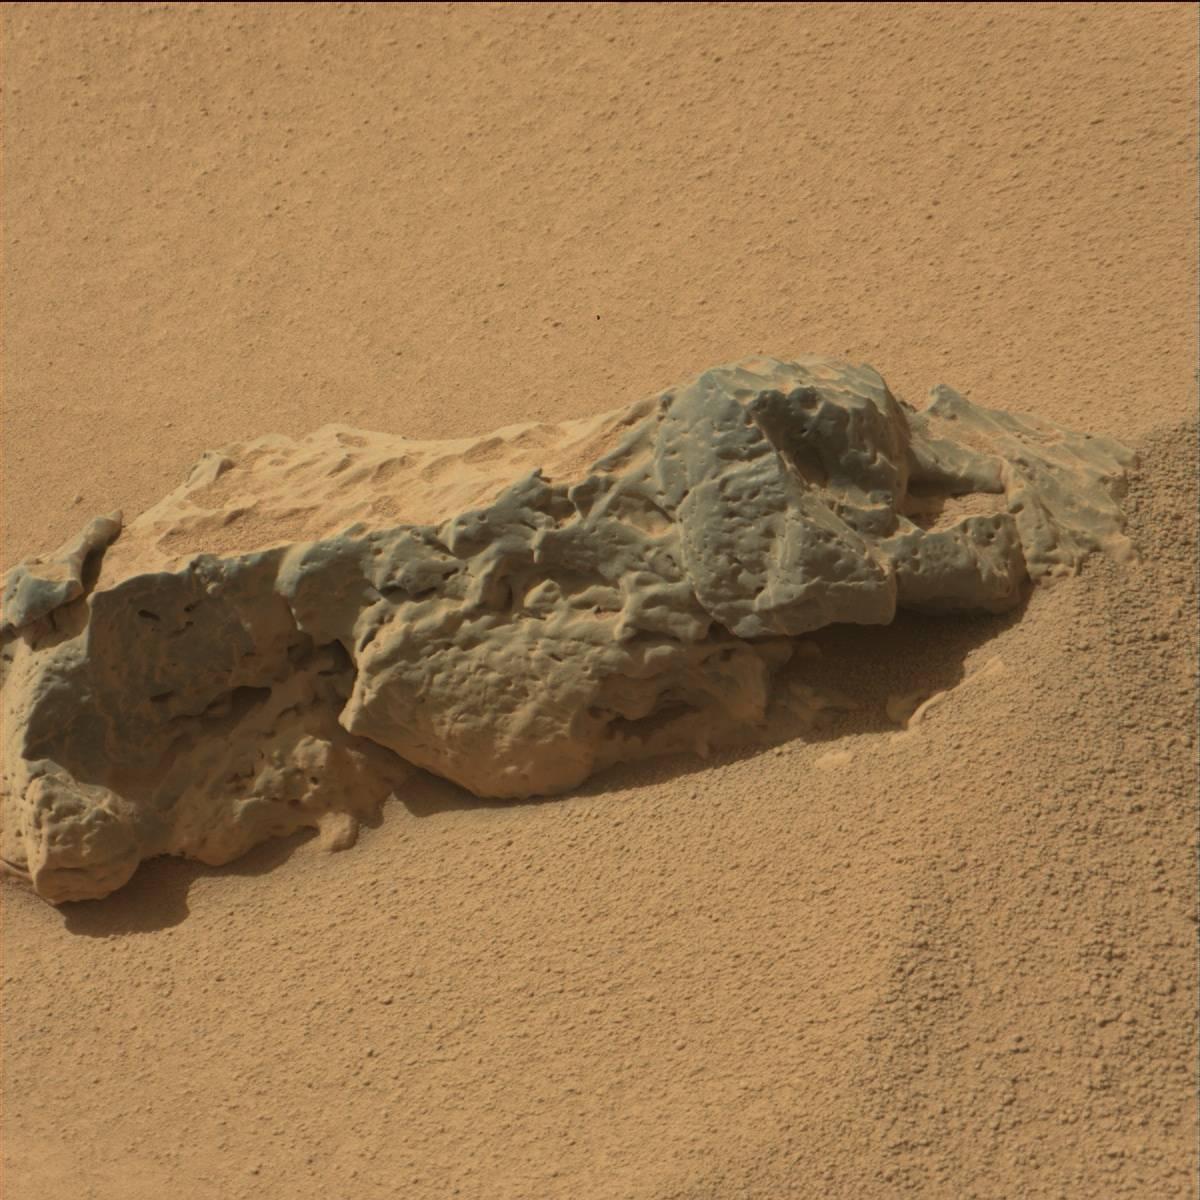
Terrain classes present: Bedrock, Sand / Soil